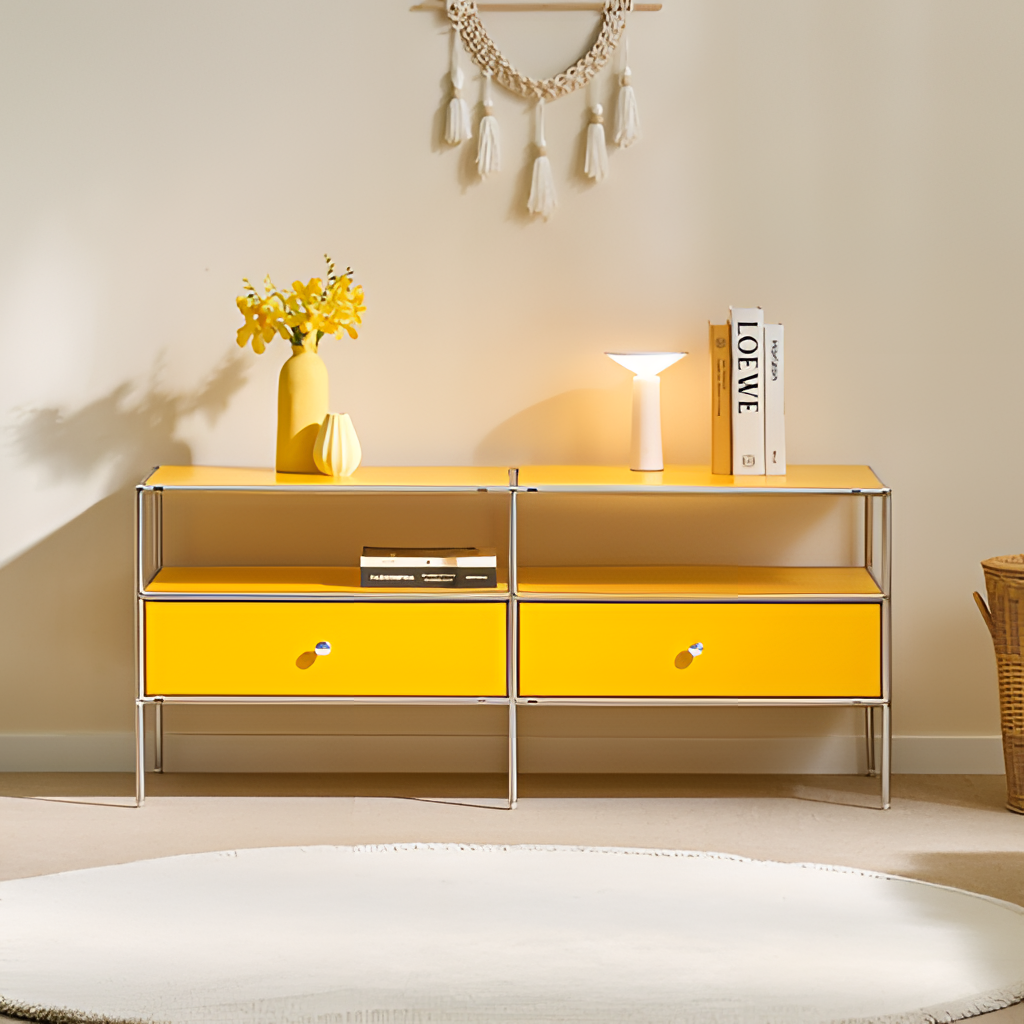
living room, yellow metal console table, modern, carpet flooring, with plain pattern, paint wallpaper, with solid pattern